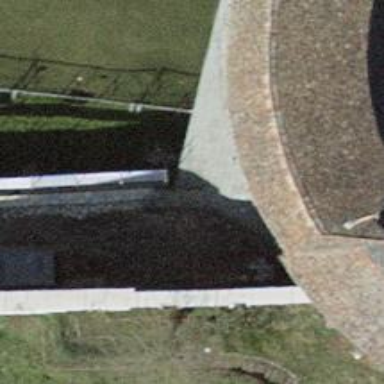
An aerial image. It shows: City wall in the picture.